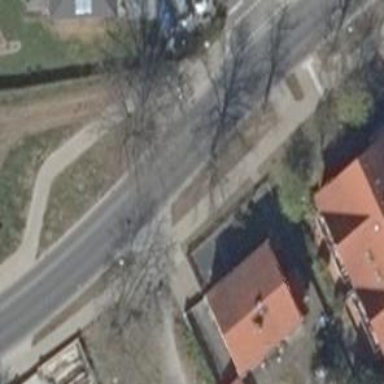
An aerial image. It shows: Driveway.